Question: I want to move some shapes with the keyboard arrows. I've read some tutorials, but nothing have seemed to help me so far. I think the problem is how I've handled the keyboard event, so please take a look.
'''
<div id="fullscreenDiv"/>
<script defer="defer">
var stage = new Kinetic.Stage({
container: 'fullscreenDiv',
width: 1180,
height: 700
});
var layer = new Kinetic.Layer();
var gamepart = new Kinetic.Rect({
x: 0,
y: 0,
width: 1180,
height: 500,
fill: 'red',
stroke: 'black',
strokeWidth: 4
});
var statuspart = new Kinetic.Rect({
x: 0,
y: 500,
width: 1180,
height: 100,
fill: 'blue',
stroke: 'black',
strokeWidth: 4
});
var box1 = new Kinetic.Rect({
x: 100,
y: 225,
width: 130,
height: 90,
fill: 'white',
stroke: 'black',
strokeWidth: 3
});
var box2 = new Kinetic.Rect({
x: 400,
y: 225,
width: 130,
height: 90,
fill: 'white',
stroke: 'black',
strokeWidth: 3
});
var line12 = new Kinetic.Line({
points: [230, 270, 400, 270],
stroke: 'black',
strokeWidth: 3
});
var box3 = new Kinetic.Rect({
x: 1400,
y: 225,
width: 130,
height: 90,
fill: 'white',
stroke: 'black',
strokeWidth: 3
});
var line23 = new Kinetic.Line({
points: [530, 270, 1400, 270],
stroke: 'black',
strokeWidth: 3
});
// add the shape to the layer
layer.add(gamepart);
layer.add(statuspart);
layer.add(box1);
layer.add(box2);
layer.add(line12);
layer.add(box3);
layer.add(line23);
// add the layer to the stage
stage.add(layer);
layer.draw();
window.addEventListener('keydown', function(e) {
if (e.keyCode == 37) //Left Arrow Key
box1.attrs.x -= 10;
if (e.keyCode == 38) //Up Arrow Key
box1.attrs.y += 10;
if (e.keyCode == 39) //Right Arrow Key
box1.x += 10;
if (e.keyCode == 40) //Top Arrow Key
box1.attributes.x -= 10;
stage.draw();
});
</script>
'''
This is picture of the webpage, and I want to move the rectandgles with that's white inside.

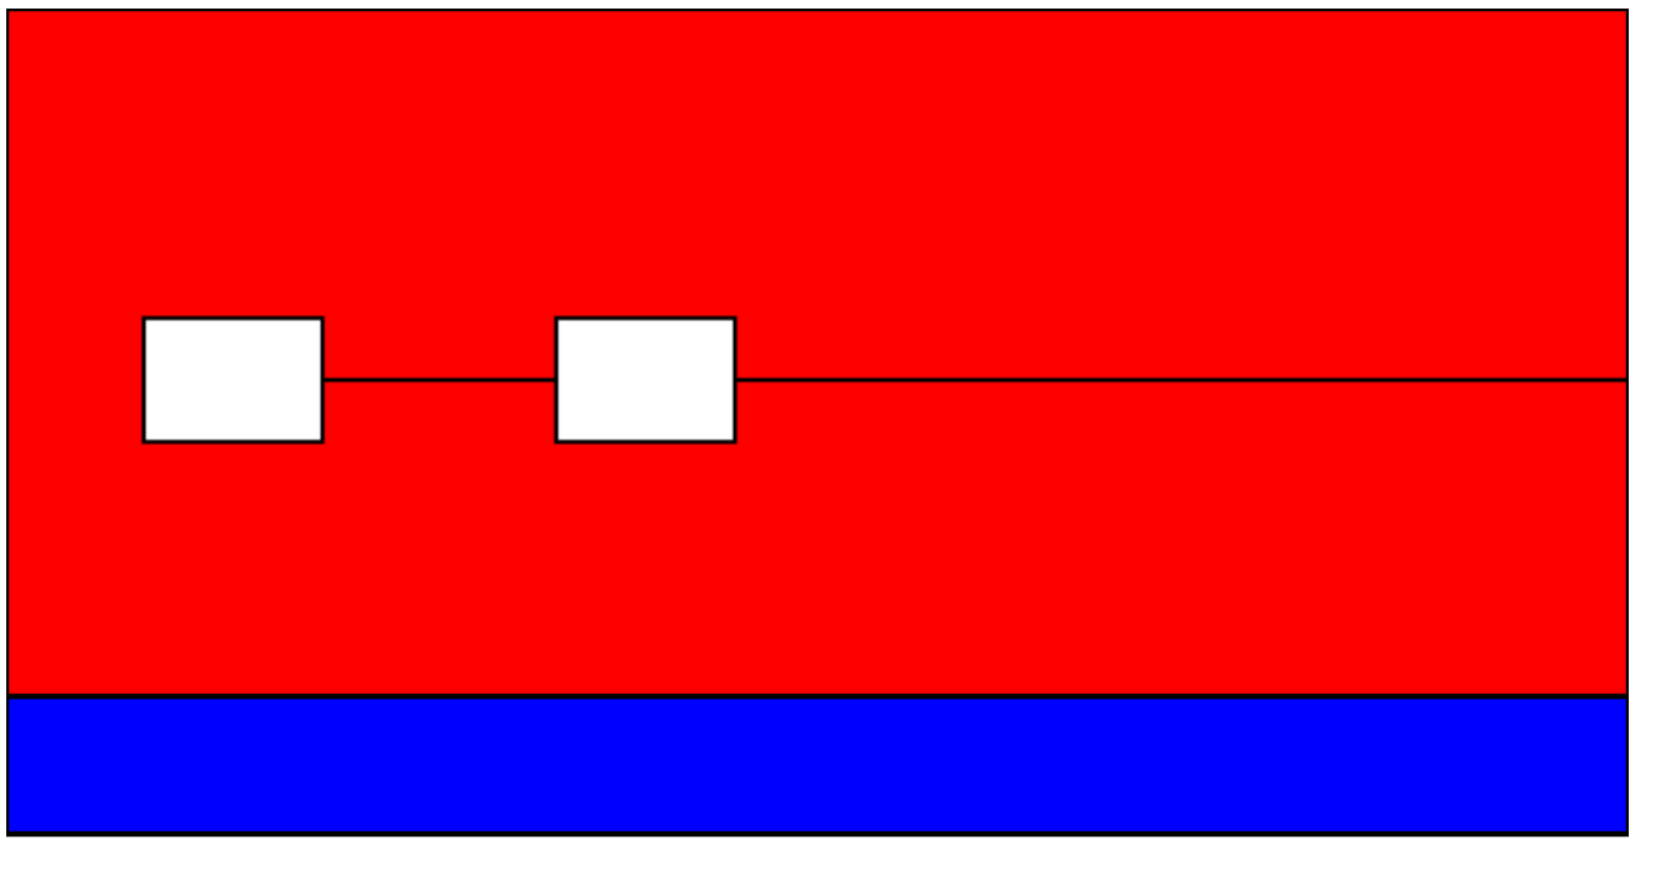
Answer: You are very close. Just use other API to change attributes:
'''
if (e.keyCode == 37) //Left Arrow Key
box1.x(box1.x() - 10);
if (e.keyCode == 38) //Up Arrow Key
box1.y(box1.y() + 10);
if (e.keyCode == 39) //Right Arrow Key
box1.x(box1.x() + 10);
'''